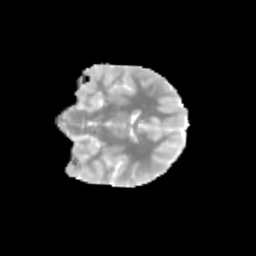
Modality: MD
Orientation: coronal
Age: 12
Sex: female
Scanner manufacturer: siemens
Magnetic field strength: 3 T
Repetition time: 3.8 s
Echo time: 0.07 s